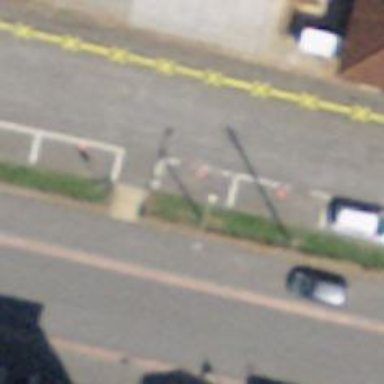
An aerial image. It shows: Set of steps on the road.